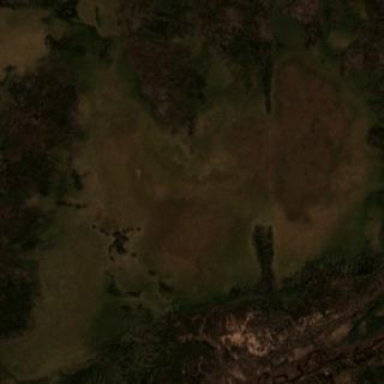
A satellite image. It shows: Bog wetland area.